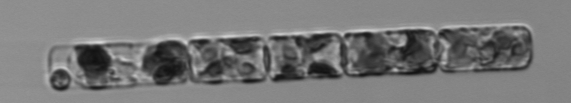
Label: Guinardia_delicatula_TAG_internal_parasite